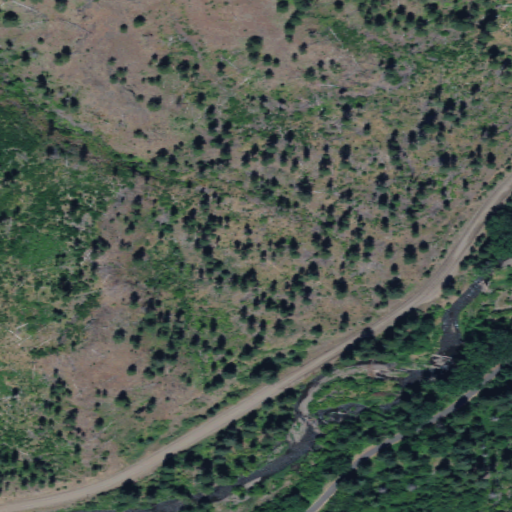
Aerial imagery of valley in Washington named Mill Canyon containing shrub, evergreen forest, open development, grassland, low intensity development, and medium intensity development